Question: I'm looking to plot two side-by-side stacked histograms (similar to the example image below) in matplotlib.
I've tried several variations on
'''
bins = np.arange(10)
a1,b1,c1 =plt.hist([arr1,arr2,arr3],bins,stacked=True)
a2,b2,c2 =plt.hist([arr4,arr5,arr6],bins,stacked=True)
'''
But can't seem to avoid getting the second plot to directly overlay the first.
Any ideas on how this could be resolved?

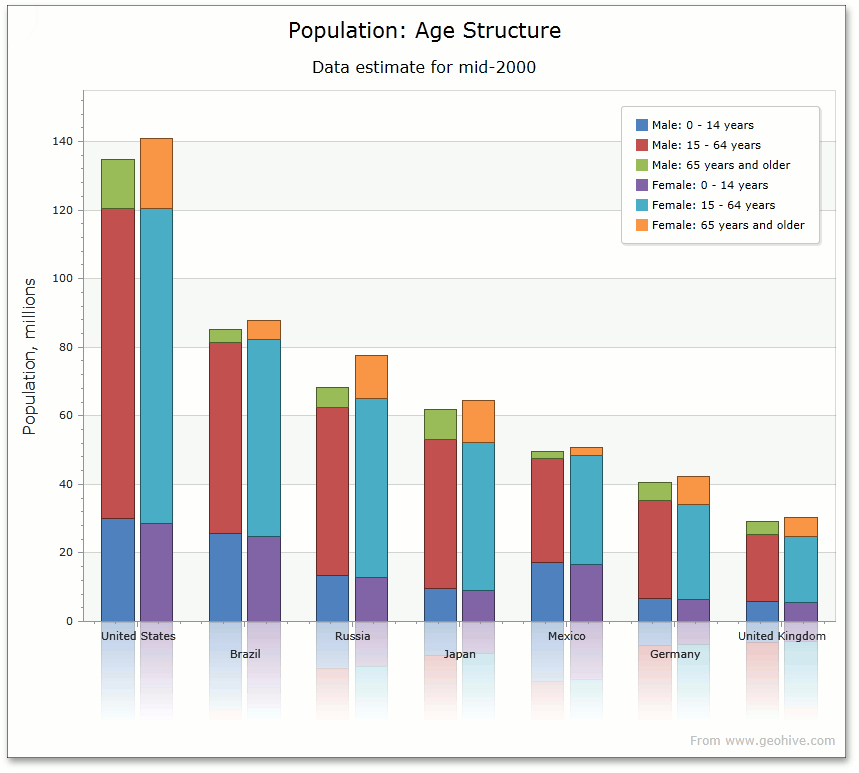
Answer: The picture shows a <URL>
Indeed, for your purpose 'plt.bar' is probably a better pick than 'plt.hist'.
Based on Scironic's suggestion, I modified this <URL> to make stacked bars, like the ones on your figure.
Adding an offset to the position index (first argument in 'plt.bar()') is what prevents the bars from overlapping each other.
'''
import numpy as np
import matplotlib.pyplot as plt
N = 5
men1 = (130, 90, 70, 64, 55)
men2 = (120, 85, 62, 50, 53)
men3 = (100, 70, 60, 45, 50)
ind = np.arange(N) + .15 # the x locations for the groups
width = 0.35 # the width of the bars
fig, ax = plt.subplots()
rects1 = ax.bar(ind, men1, width, color='g')
rects2 = ax.bar(ind, men2, width, color='r')
rects3 = ax.bar(ind, men3, width, color='b')
women4 = (140, 90, 78, 65, 50)
women5 = (130, 80, 70, 60, 45)
women6 = (120, 60, 60, 55, 44)
xtra_space = 0.05
rects2 = ax.bar(ind + width + xtra_space , women1, width, color='orange')
rects2 = ax.bar(ind + width + xtra_space, women2, width, color='cyan')
rects2 = ax.bar(ind + width + xtra_space, women3, width, color='purple')
# add some text for labels, title and axes ticks
ax.set_ylabel('Population, millions')
ax.set_title('Population: Age Structure')
ax.set_xticks(ind+width+xtra_space)
ax.set_xticklabels( ('USA', 'Brazil', 'Russia', 'Japan', 'Mexico') )
plt.show()
'''